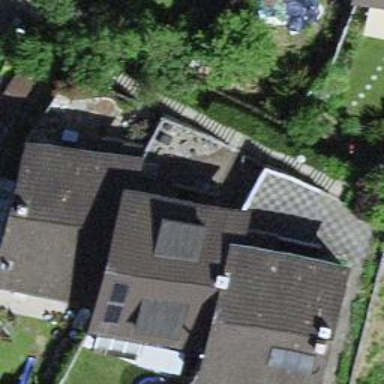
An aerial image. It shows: Terrace building.